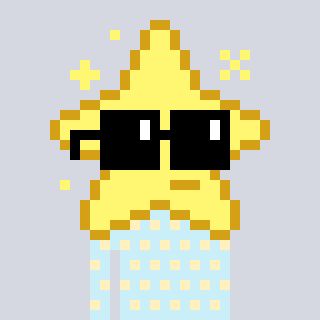
a pixel art character with square black sunglasses, a star-shaped head and a cold-colored body on a cool background